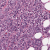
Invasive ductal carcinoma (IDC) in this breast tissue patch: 1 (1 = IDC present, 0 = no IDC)